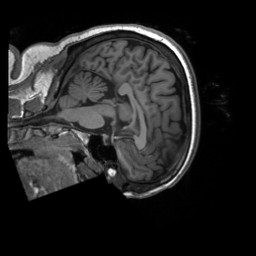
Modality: T1w
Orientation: sagittal
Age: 42
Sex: female
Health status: ill
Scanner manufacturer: siemens
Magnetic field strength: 3 T
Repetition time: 2.3 s
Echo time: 0.00201 s